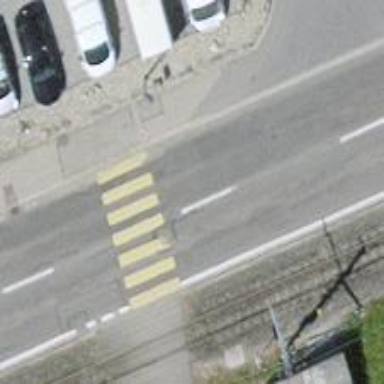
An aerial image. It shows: Uncontrolled zebra crossing.